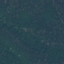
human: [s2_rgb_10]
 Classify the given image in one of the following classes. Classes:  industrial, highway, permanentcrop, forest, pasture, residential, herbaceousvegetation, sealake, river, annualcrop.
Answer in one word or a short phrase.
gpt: Forest